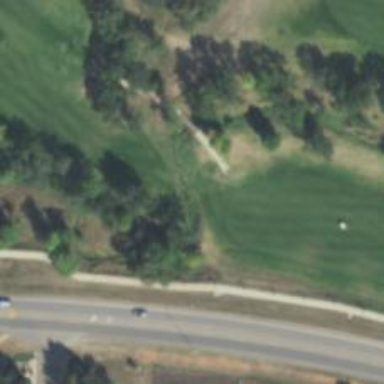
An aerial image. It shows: Service road on bridge designated as golf cart track.